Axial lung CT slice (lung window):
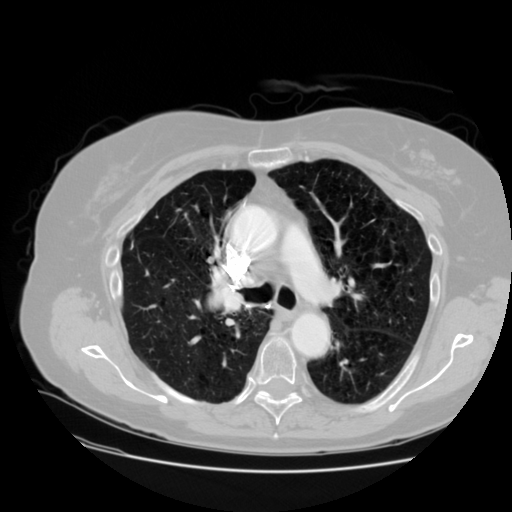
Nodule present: no